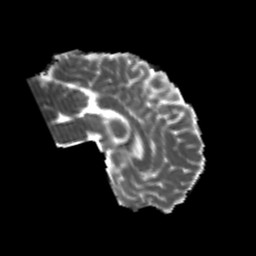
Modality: MD
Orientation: sagittal
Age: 24
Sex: male
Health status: healthy
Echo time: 0.074 s